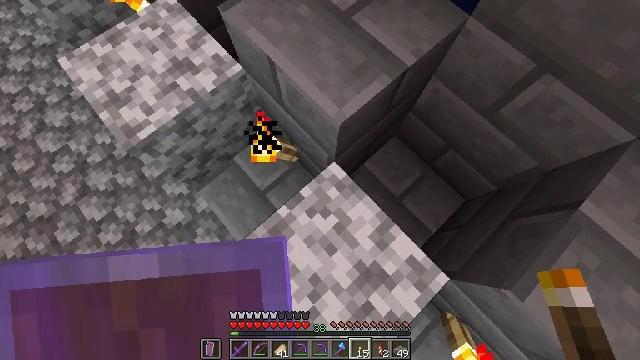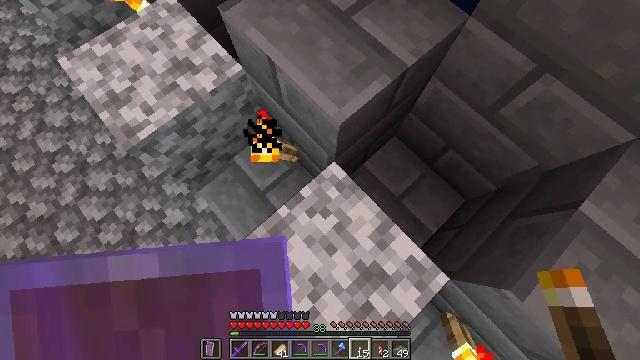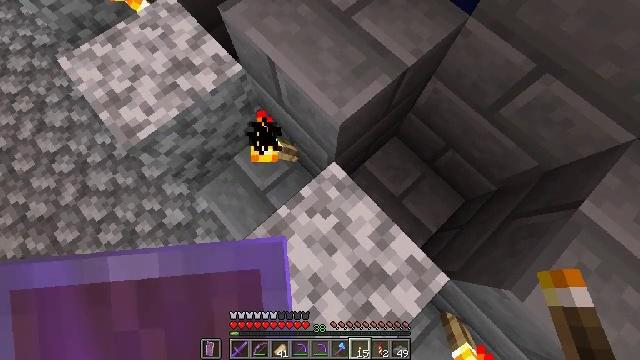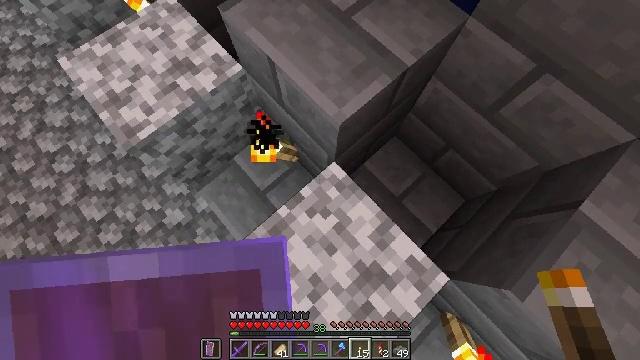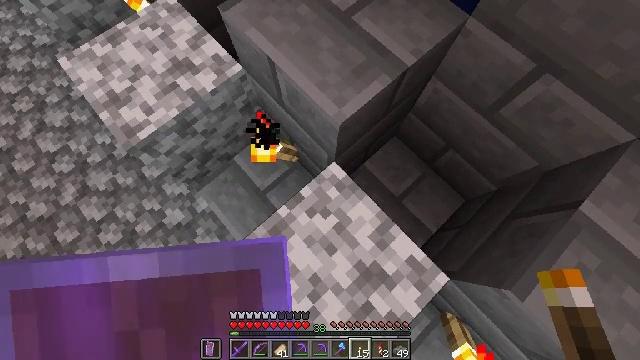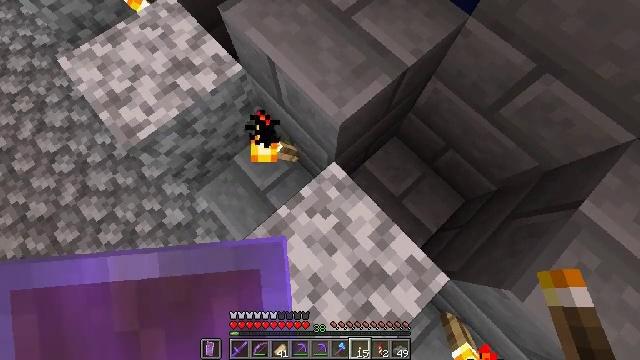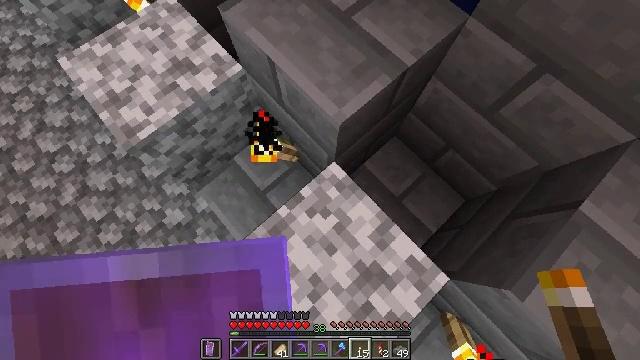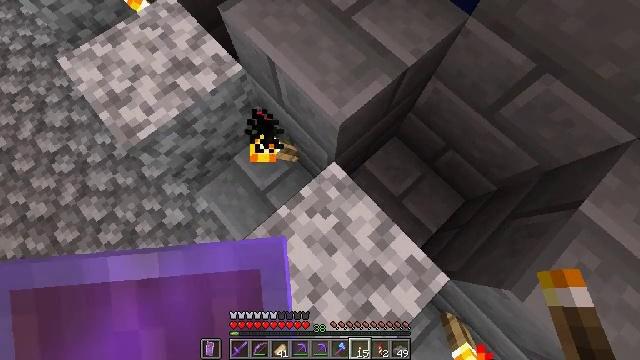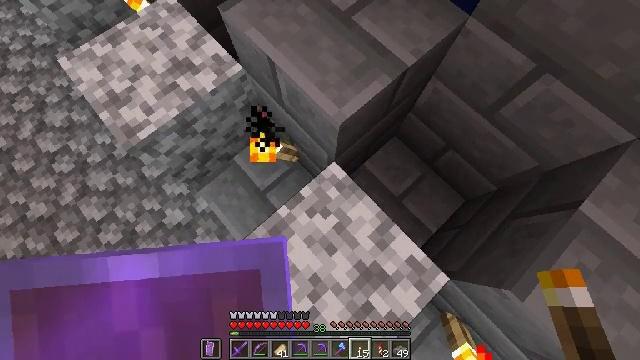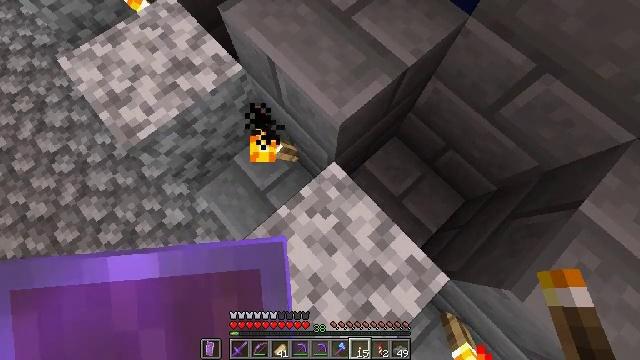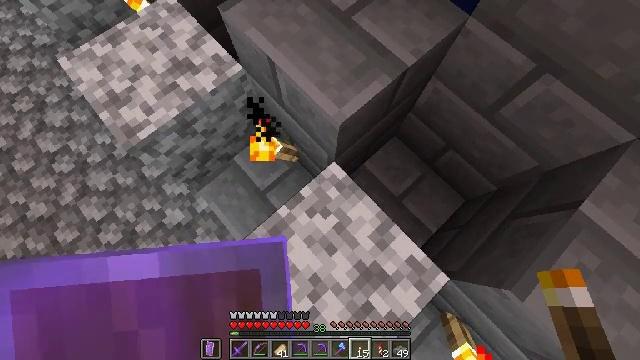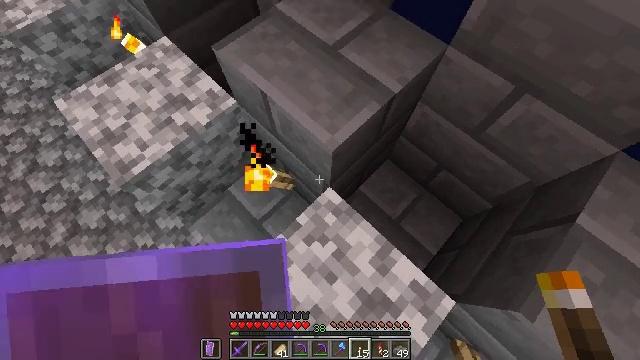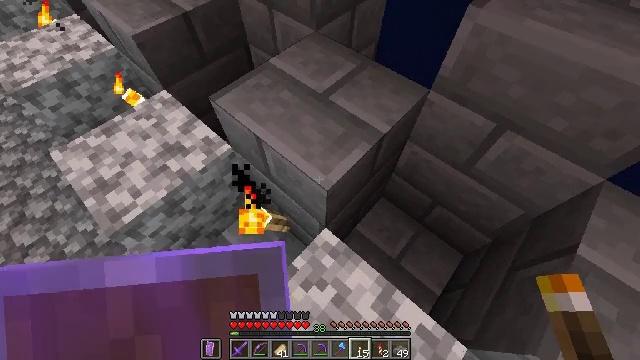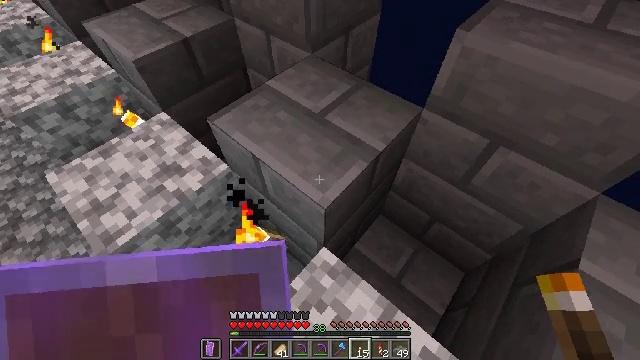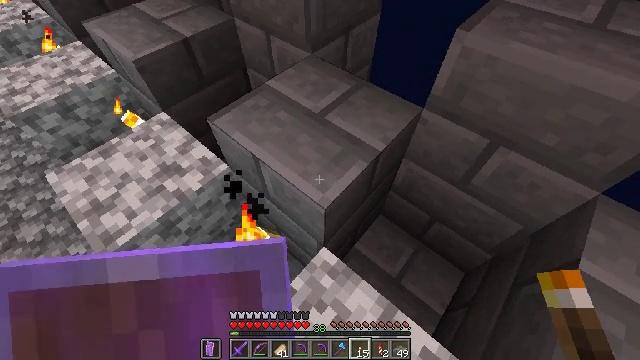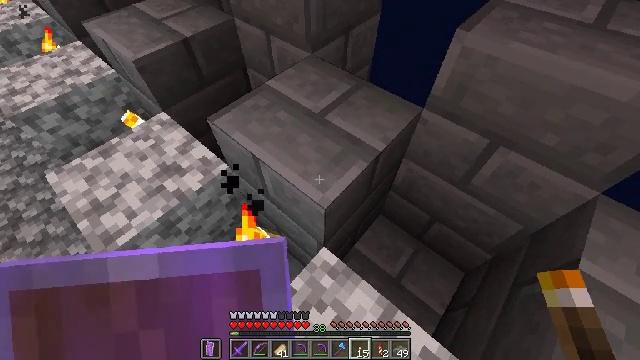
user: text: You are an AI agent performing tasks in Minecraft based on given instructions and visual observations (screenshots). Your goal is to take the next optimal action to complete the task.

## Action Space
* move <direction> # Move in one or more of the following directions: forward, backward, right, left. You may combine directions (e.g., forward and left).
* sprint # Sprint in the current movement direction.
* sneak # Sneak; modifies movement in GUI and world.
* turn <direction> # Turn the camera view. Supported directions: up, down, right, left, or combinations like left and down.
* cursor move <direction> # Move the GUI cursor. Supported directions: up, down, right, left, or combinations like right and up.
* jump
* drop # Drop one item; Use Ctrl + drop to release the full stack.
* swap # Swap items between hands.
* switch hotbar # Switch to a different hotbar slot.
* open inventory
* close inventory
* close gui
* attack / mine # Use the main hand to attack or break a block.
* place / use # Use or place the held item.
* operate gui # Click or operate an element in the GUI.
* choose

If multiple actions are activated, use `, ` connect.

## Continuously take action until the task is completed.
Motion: motion action
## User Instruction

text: Break down the cobblestone wall to collect it.
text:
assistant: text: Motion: no_op
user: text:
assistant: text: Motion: no_op
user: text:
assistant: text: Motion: no_op
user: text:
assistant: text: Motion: no_op
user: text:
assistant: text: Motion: no_op
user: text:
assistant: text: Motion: no_op
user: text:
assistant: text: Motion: no_op
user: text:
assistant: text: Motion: no_op
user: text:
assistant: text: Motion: no_op
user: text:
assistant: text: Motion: no_op
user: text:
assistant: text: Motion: turn right and up
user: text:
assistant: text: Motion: turn right and up
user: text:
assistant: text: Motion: turn right and up
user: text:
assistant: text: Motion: no_op
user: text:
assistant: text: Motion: no_op
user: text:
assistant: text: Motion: no_op
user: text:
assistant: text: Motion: no_op
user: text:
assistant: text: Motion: no_op
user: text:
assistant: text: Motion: no_op
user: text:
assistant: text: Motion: no_op
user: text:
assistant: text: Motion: no_op
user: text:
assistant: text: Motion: no_op
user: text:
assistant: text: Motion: no_op
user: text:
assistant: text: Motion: no_op
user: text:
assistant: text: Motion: no_op
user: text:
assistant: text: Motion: no_op
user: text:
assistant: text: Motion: no_op
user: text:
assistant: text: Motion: turn right
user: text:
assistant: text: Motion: turn right
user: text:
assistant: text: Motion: no_op